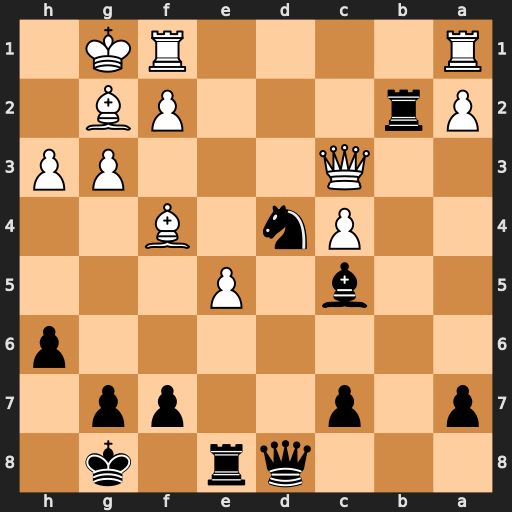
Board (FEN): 3qr1k1/p1p2pp1/7p/2b1P3/2Pn1B2/2Q3PP/Pr3PB1/R4RK1
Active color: b
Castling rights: -
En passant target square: -
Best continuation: Ne2+ Kh1 Nxc3